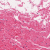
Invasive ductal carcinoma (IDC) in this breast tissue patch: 0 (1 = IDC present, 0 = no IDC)